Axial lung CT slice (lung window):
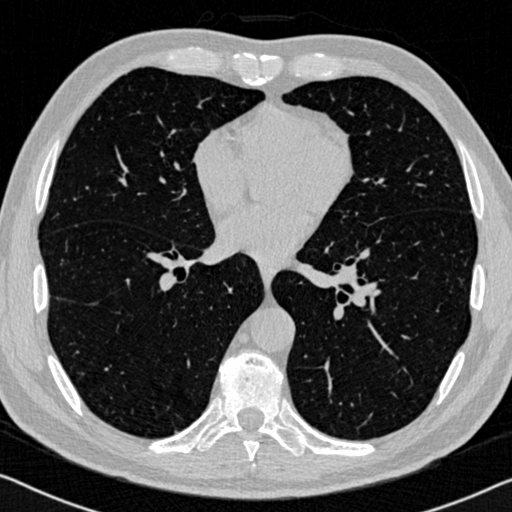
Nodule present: no